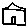
Label: house